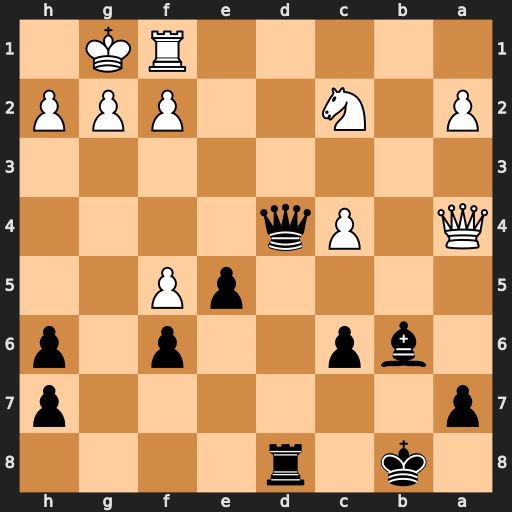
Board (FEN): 1k1r4/p6p/1bp2p1p/4pP2/Q1Pq4/8/P1N2PPP/5RK1
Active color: b
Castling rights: -
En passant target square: -
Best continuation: Qxf2+ Rxf2 Rd1+ Ne1 Rxe1#